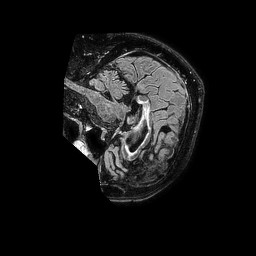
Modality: FLAIR
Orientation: sagittal
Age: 74
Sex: female
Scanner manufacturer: philips
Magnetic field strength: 1.5 T
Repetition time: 4.8 s
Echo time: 0.38 s